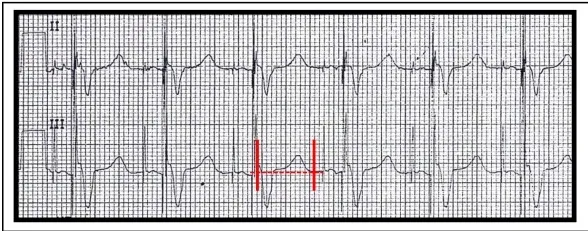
ECG findings in patient 3: (A) QTc prolongation (530 ms) during paced rhythm (QRS 200 ms).
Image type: electrography (ekg)